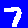
Digit: 7